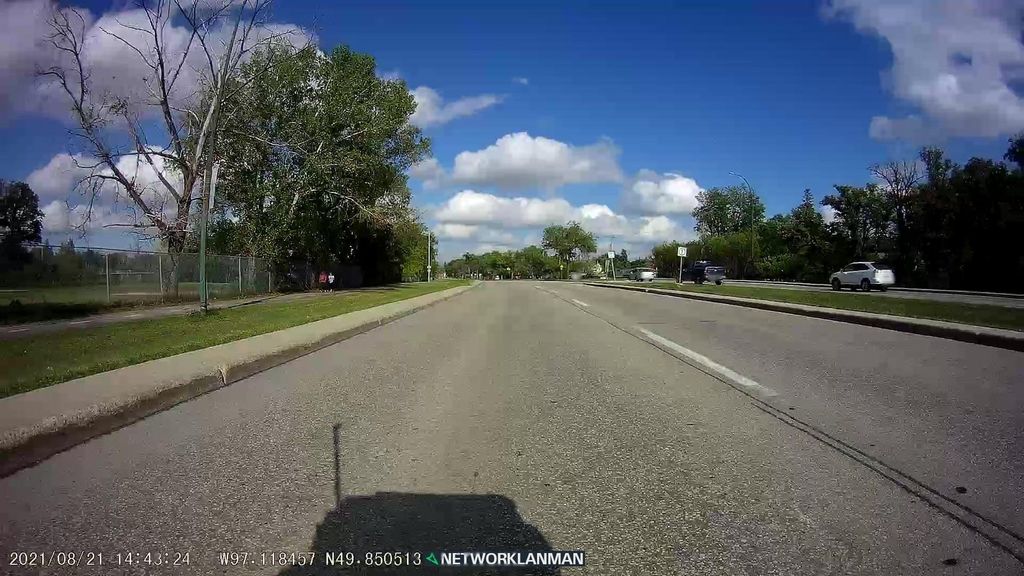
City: winnipeg